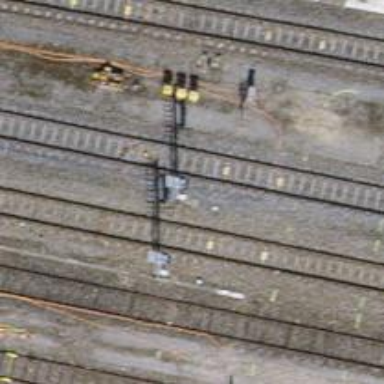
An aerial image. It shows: Railway signal.